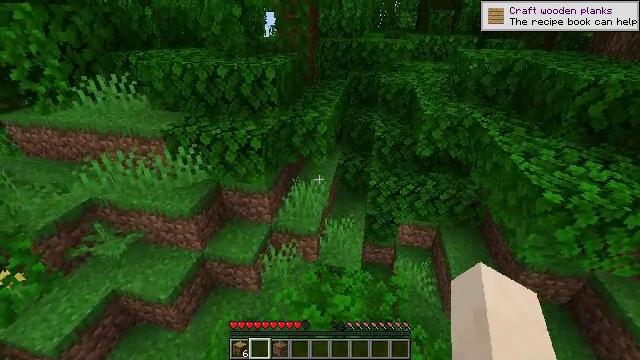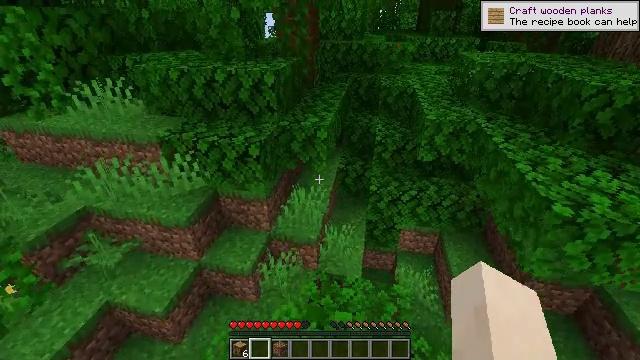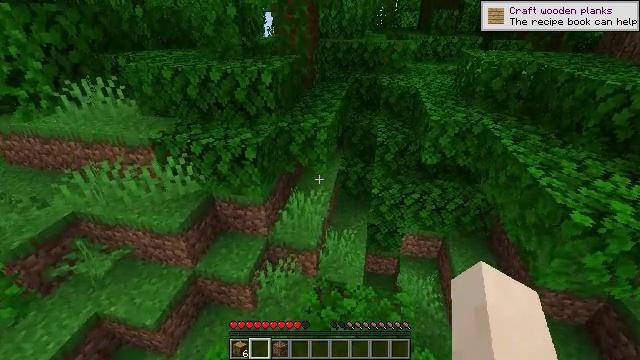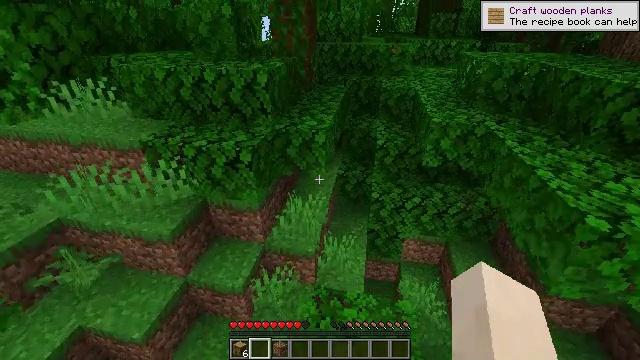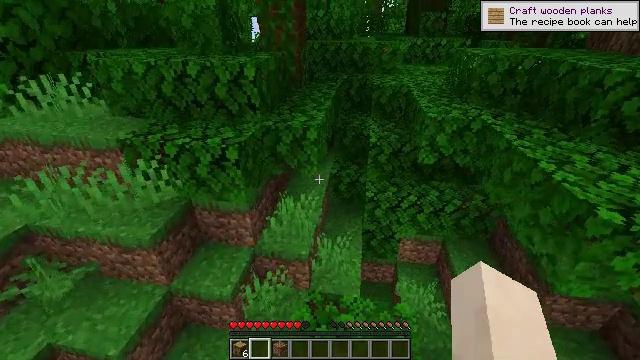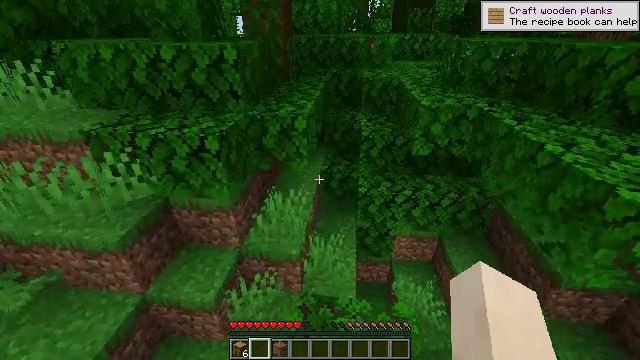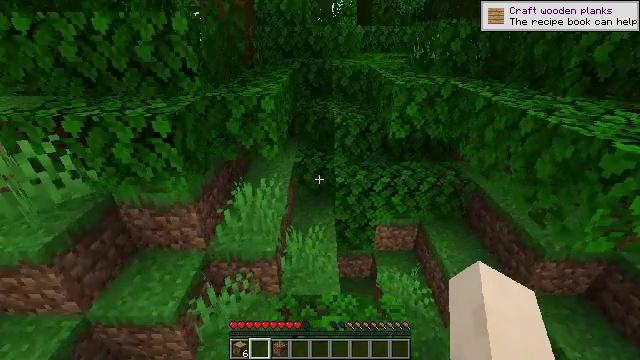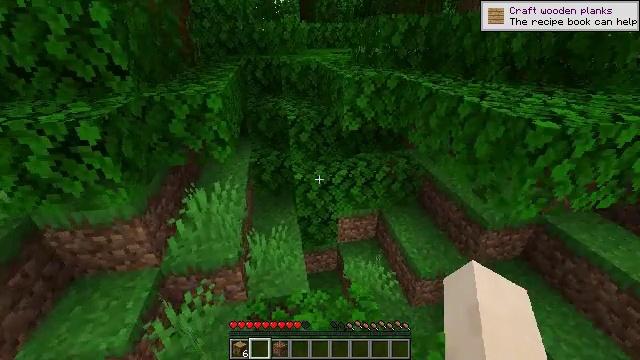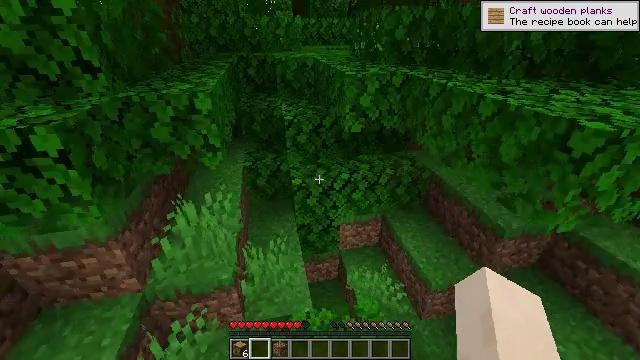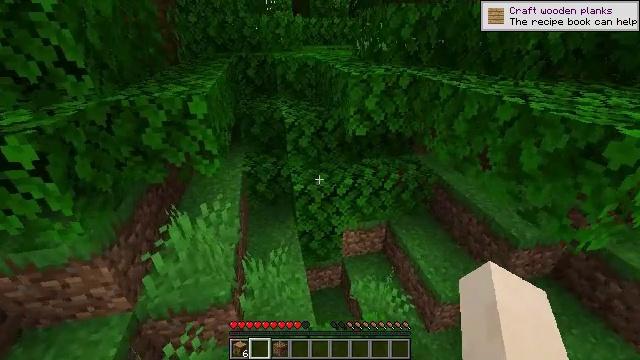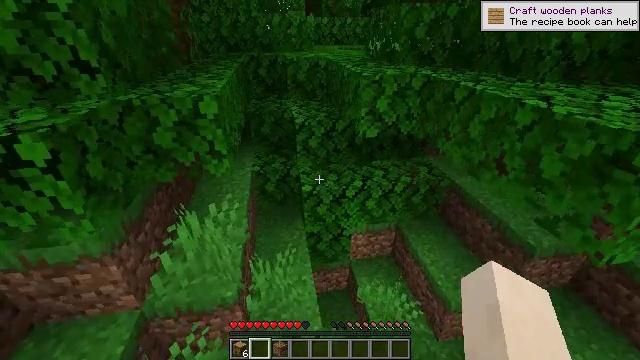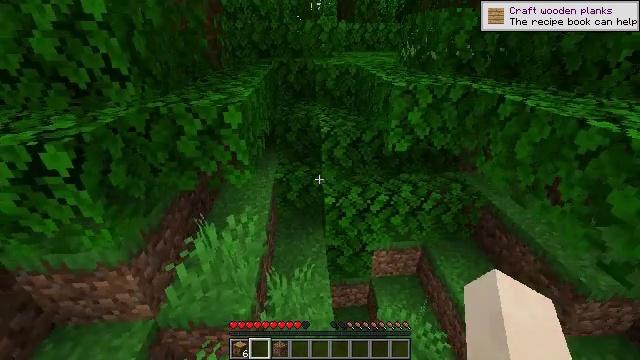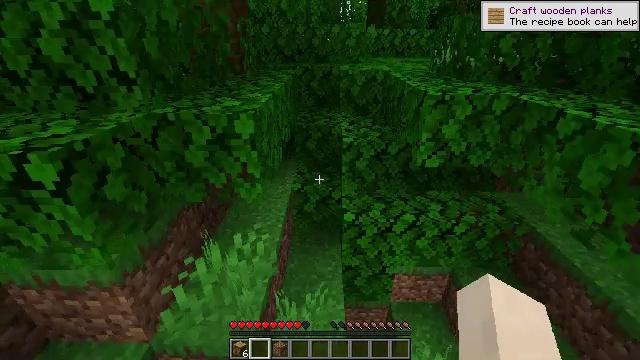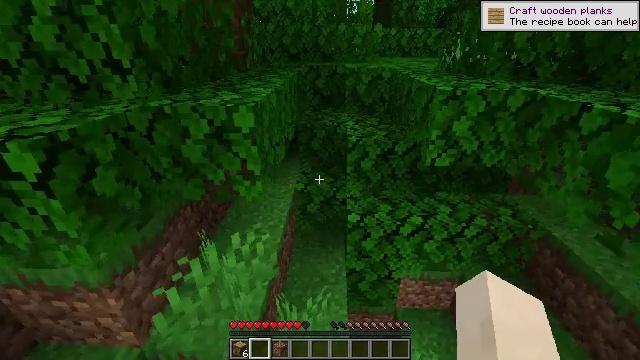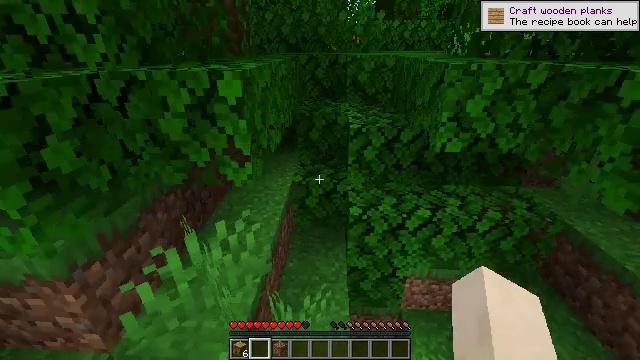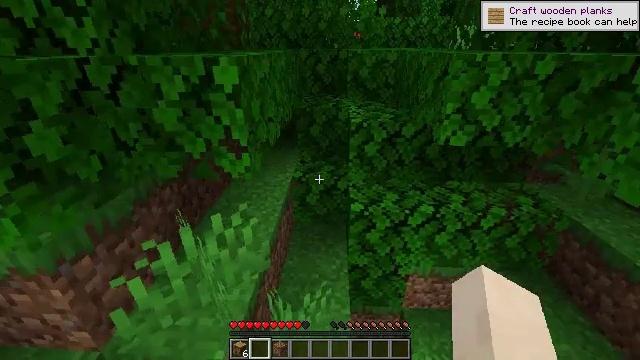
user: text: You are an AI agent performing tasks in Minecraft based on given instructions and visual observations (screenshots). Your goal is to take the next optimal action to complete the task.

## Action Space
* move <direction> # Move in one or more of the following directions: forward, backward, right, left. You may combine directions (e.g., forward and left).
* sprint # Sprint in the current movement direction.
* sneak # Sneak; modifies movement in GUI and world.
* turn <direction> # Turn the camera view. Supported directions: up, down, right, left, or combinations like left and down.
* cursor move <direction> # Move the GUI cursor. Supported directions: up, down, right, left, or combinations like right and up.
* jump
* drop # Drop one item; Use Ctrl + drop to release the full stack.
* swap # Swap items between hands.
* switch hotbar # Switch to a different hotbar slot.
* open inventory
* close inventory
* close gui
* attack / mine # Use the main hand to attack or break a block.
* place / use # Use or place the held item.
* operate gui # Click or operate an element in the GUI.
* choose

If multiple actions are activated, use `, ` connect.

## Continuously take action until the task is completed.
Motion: motion action
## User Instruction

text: Break the tripwire.
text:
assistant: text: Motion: move forward
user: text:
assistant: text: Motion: move forward
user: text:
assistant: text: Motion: move forward, turn up
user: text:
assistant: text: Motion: move forward, turn right
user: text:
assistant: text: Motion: move forward, turn right
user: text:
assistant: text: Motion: move forward, turn right
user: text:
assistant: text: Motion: move forward, turn right
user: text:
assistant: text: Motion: move forward, turn right
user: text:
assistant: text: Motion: move forward
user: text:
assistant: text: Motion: move forward, turn left
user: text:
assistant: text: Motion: move forward, turn left and up
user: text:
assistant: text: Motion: move forward, turn left and up
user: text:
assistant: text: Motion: move forward, turn left
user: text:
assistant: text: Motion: move forward
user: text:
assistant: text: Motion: move forward
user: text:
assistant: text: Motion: move forward
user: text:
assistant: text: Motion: move forward, turn up
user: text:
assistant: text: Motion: move forward
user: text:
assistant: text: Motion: move forward
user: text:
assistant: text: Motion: move forward
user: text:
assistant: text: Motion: move forward, turn up
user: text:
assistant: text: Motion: move forward, turn up
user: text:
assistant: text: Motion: move forward, turn up
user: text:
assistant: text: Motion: move forward
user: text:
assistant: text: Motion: move forward, turn up
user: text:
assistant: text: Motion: move forward, turn up
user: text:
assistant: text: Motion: move forward, turn right and up
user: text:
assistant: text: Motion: move forward, turn up
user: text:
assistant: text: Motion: move forward
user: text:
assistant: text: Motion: move forward, turn right